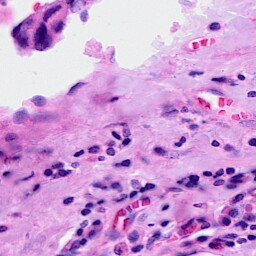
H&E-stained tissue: Breast